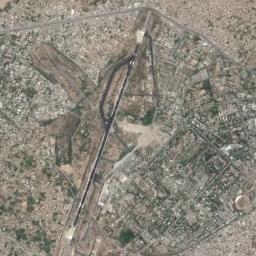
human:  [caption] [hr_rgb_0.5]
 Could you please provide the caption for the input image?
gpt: An airport is surrounded by many buildings .

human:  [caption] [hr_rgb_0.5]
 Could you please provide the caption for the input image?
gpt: An airport with a runway in the vacant lot and dense residential areas around the airport .

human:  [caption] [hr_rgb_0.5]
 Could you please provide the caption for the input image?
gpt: There are two crossing runways here .

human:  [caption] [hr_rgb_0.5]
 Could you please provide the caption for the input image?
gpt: A complex airport in a cluster of urban residents .

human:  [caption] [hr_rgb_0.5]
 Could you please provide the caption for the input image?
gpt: The road is straight and long at the airport .